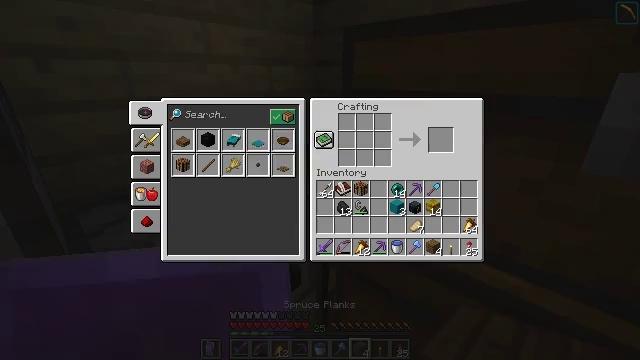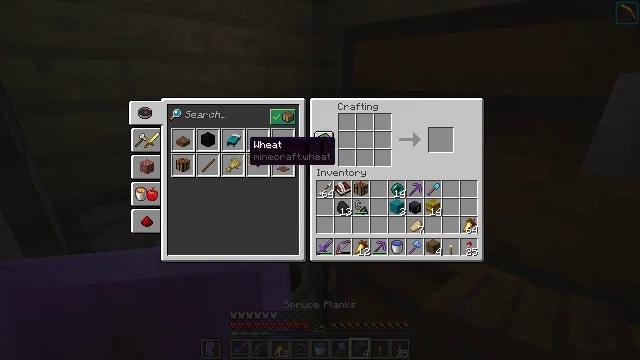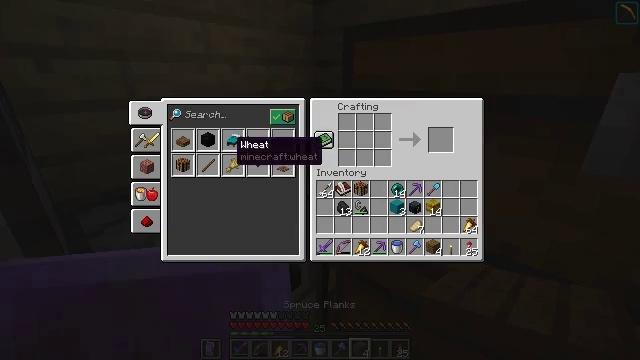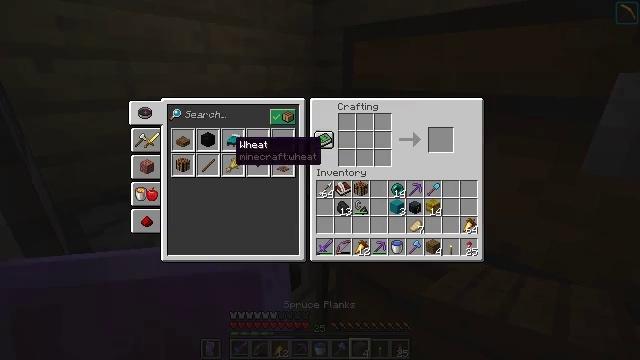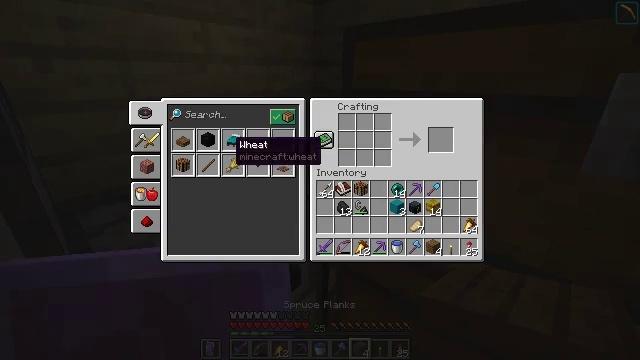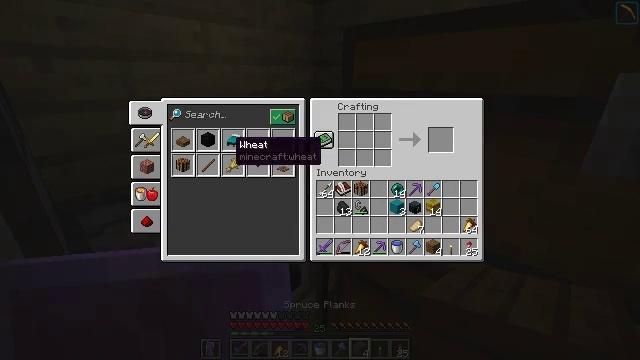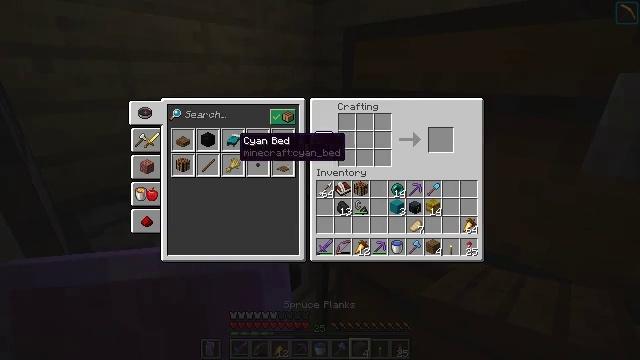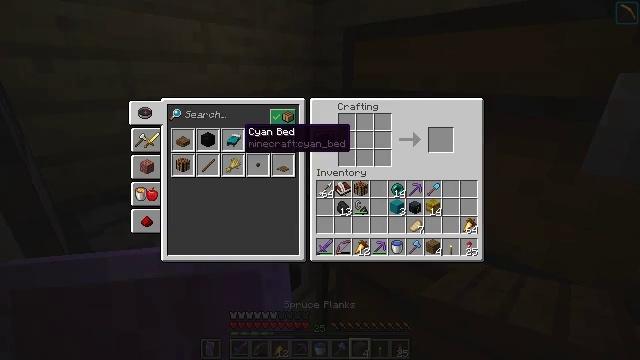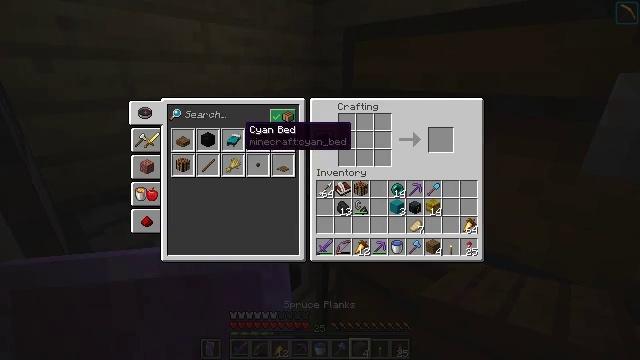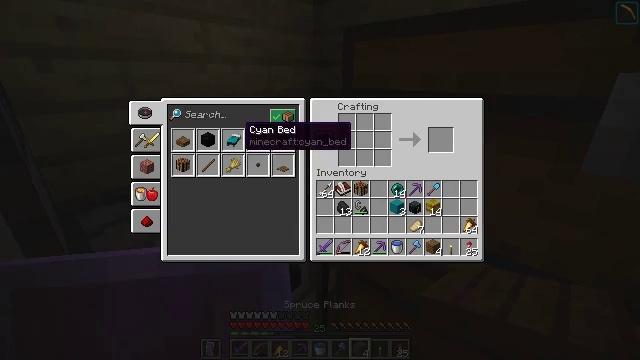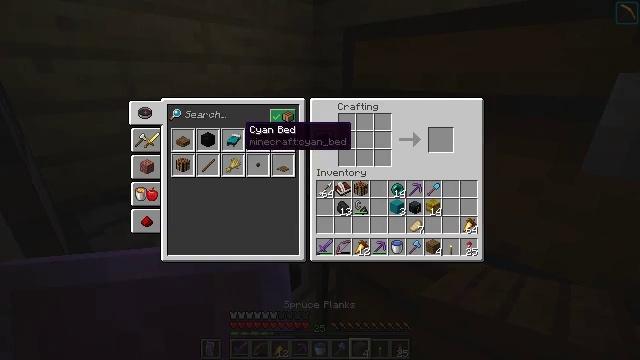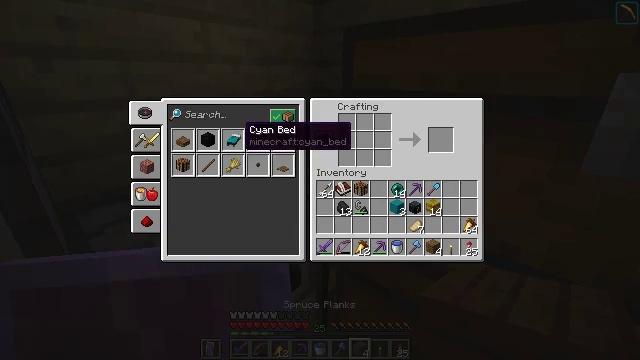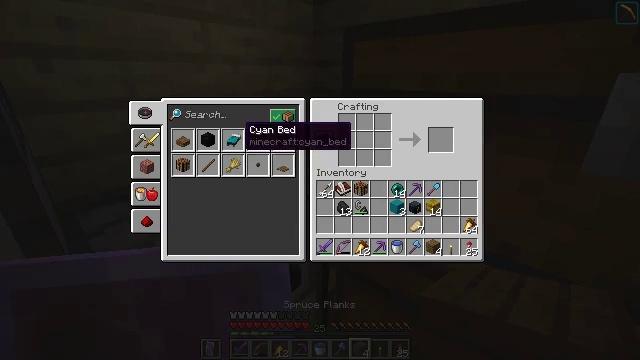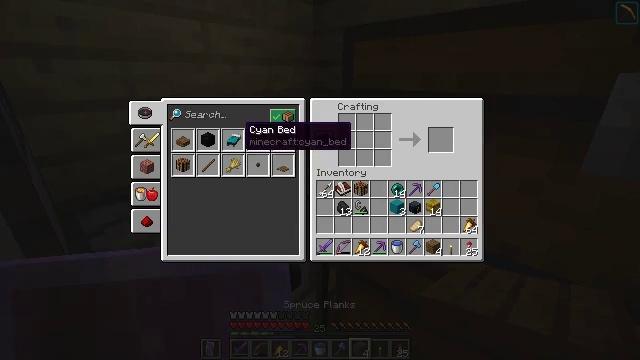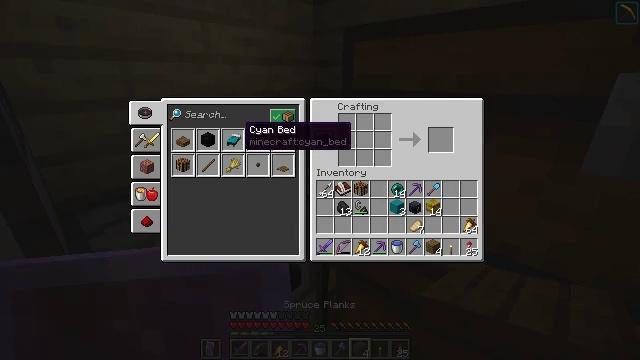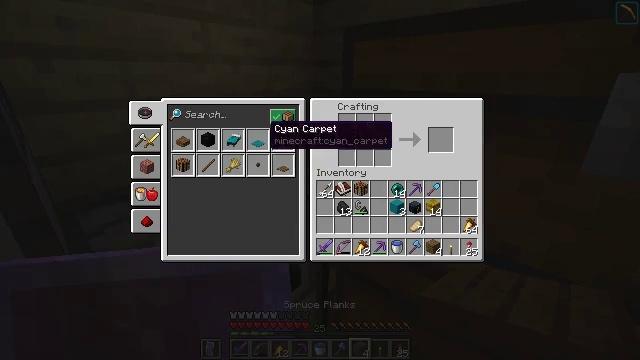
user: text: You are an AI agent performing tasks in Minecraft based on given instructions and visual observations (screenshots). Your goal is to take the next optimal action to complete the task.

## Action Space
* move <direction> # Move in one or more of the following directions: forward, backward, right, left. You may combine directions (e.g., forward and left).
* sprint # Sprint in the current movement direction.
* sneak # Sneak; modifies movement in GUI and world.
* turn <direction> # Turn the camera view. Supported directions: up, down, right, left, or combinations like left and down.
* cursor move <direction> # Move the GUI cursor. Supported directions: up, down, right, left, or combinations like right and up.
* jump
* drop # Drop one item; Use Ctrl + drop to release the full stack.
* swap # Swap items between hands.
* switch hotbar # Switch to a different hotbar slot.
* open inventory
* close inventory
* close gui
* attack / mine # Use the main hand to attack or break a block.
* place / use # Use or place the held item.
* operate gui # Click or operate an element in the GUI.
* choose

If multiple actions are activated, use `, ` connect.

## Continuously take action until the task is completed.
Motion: motion action
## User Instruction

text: craft item cyan bed
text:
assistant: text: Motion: sneak, cursor move left, open gui
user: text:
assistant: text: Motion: sneak, cursor move left
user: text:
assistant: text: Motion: sneak
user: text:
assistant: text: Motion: sneak
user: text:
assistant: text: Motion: sneak
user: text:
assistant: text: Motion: sneak
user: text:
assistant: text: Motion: sneak, cursor move up
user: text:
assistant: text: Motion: sneak
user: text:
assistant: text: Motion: sneak
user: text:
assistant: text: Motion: sneak
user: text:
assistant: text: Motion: sneak
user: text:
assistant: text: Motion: sneak, operate gui
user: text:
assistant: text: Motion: sneak, operate gui
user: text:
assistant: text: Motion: sneak, operate gui
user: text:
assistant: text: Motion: sneak, cursor move right
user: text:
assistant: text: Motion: sneak, cursor move right
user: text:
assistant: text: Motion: sneak, cursor move right
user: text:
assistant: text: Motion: sneak
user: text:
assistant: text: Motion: sneak
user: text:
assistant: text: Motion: sneak
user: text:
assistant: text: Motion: sneak
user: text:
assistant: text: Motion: sneak
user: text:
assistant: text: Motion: sneak
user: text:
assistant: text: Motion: sneak, cursor move left
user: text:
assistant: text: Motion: sneak
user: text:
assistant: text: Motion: sneak
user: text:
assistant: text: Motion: sneak, operate gui
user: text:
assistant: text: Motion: sneak
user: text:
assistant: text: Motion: sneak
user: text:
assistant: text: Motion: sneak